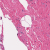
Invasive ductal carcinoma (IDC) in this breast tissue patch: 0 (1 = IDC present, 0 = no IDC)